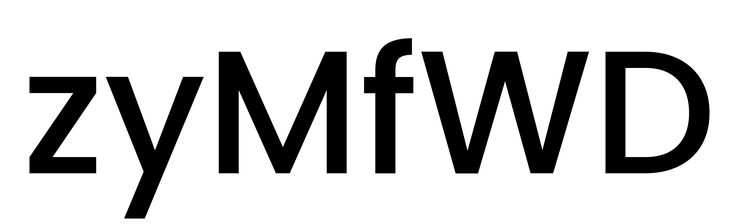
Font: Poppins-Medium